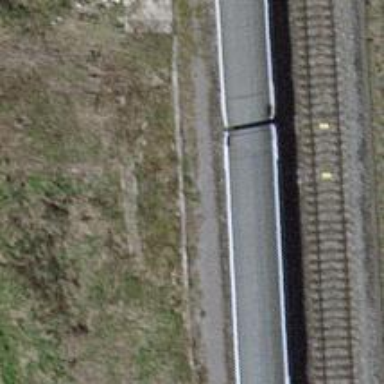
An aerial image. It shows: Single railway track with electrified contact line.